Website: lowes
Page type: review-order
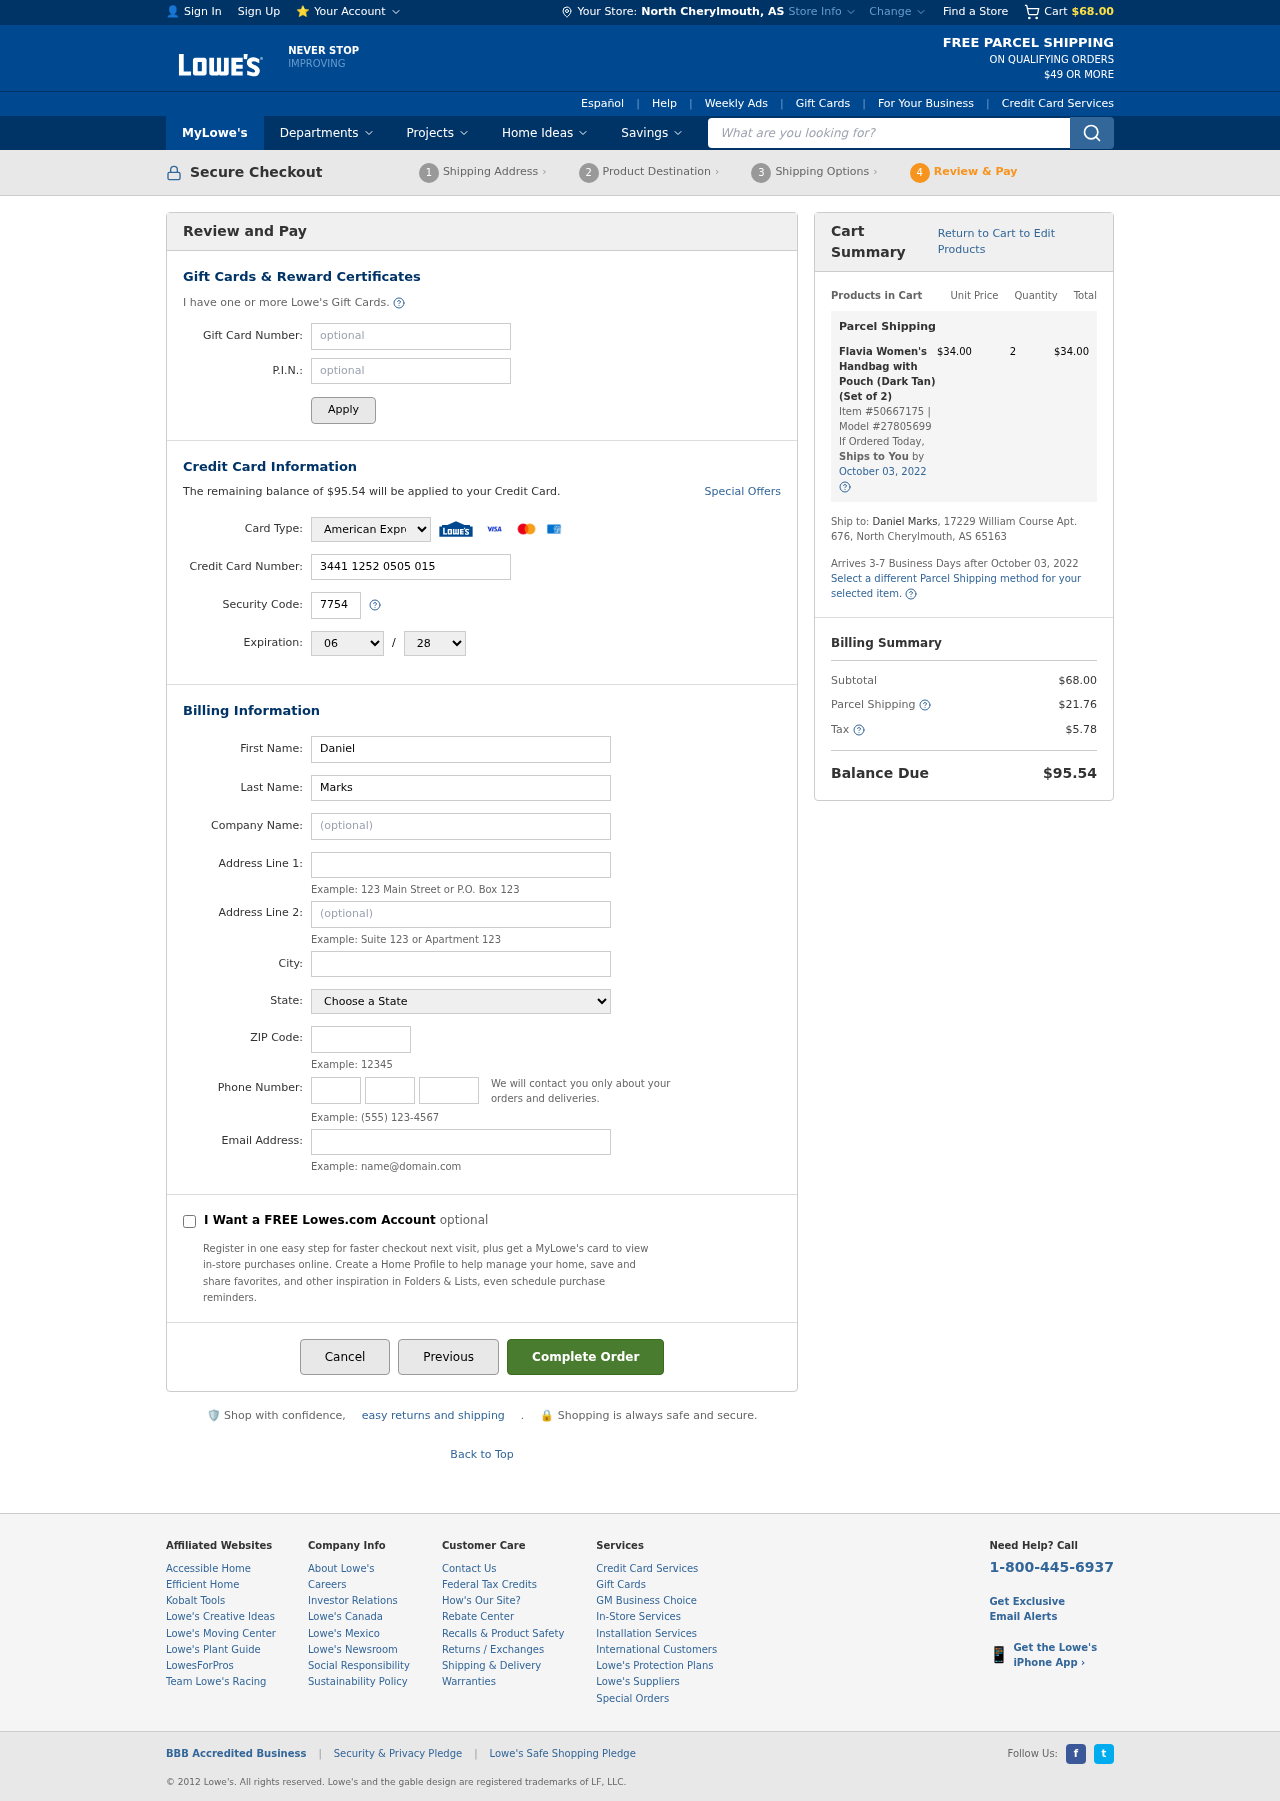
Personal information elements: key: PII_CARD_CVV
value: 7754
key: PII_CARD_EXPIRY_MONTH
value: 06
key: PII_CARD_EXPIRY_YEAR
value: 28
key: PII_CARD_NUMBER
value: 3441 1252 0505 015
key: PII_CARD_TYPE
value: American Express
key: PII_CITY
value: North Cherylmouth
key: PII_CITY_STATE
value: North Cherylmouth, AS
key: PII_EMAIL
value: dmarks@gmail.com
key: PII_FIRSTNAME
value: Daniel
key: PII_LASTNAME
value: Marks
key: PII_PHONE_AREA
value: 874
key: PII_PHONE_PREFIX
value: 747
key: PII_PHONE_SUFFIX
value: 4746
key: PII_POSTCODE
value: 65163
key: PII_STATE
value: AS
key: PII_STREET
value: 17229 William Course Apt. 676
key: PII_STREET2
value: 17229 William Course Apt. 676
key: PII_STREET2
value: Suite 282
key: PII_FULLNAME2
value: Daniel Marks
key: PII_CITY_STATE_ZIP2
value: North Cherylmouth, AS 65163
Product elements: key: PRODUCT1_NAME
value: Flavia Women's Handbag with Pouch (Dark Tan) (Set of 2)
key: PRODUCT1_PRICE
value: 34
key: PRODUCT1_QUANTITY
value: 2
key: PRODUCT1_ITEM_NUMBER
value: Item #50667175
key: PRODUCT1_MODEL_NUMBER
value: Model #27805699
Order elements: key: ORDER_SUBTOTAL
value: $68.00
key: ORDER_BALANCE_DUE
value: $95.54
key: ORDER_SHIPPING_DATE
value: October 03, 2022
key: ORDER_ITEM_TOTAL
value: $34.00
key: ORDER_SHIPPING_DATE2
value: October 03, 2022
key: ORDER_SHIPPING_COST
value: $21.76
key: ORDER_TAX
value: $5.78
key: ORDER_TOTAL
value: $95.54
Search elements: key: HEADER_SEARCH
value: What are you looking for?